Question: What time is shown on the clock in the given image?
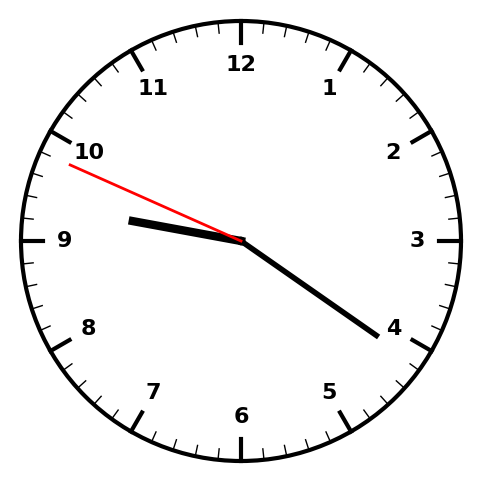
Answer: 09:20:49